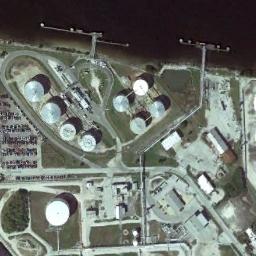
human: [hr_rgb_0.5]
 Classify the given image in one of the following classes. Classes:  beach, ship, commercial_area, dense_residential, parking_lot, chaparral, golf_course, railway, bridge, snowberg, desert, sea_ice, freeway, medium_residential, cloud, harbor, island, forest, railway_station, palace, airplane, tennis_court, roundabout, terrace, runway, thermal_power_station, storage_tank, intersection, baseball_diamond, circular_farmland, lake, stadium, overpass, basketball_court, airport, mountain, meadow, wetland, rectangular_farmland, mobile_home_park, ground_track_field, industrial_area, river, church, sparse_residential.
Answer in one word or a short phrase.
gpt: storage_tank